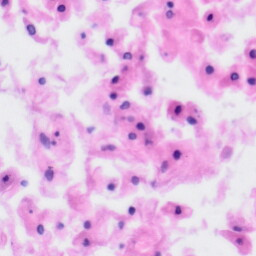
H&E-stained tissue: Tonsil